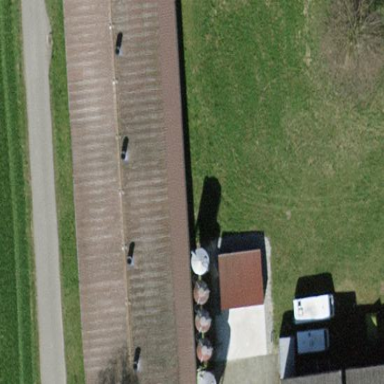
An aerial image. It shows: Gabled roof on farm auxiliary building.